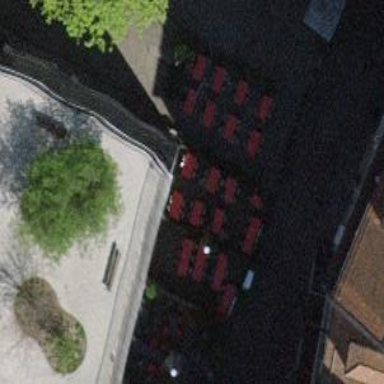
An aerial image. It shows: Outdoor seating area for leisure land.